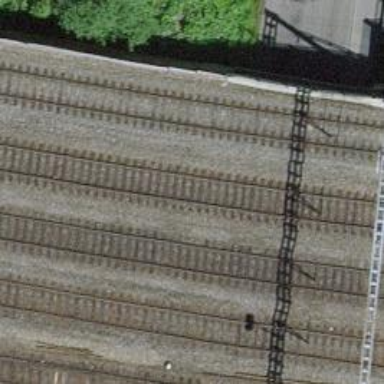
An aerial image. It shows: Junction on the railway.